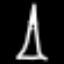
Label: The Eiffel Tower